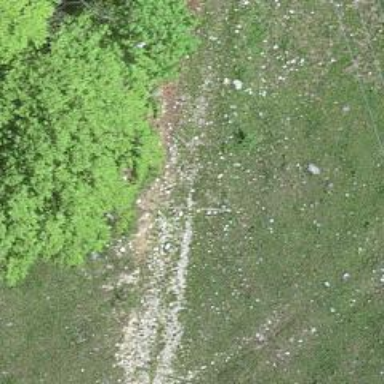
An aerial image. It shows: Track with grade 5 tracktype.